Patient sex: F
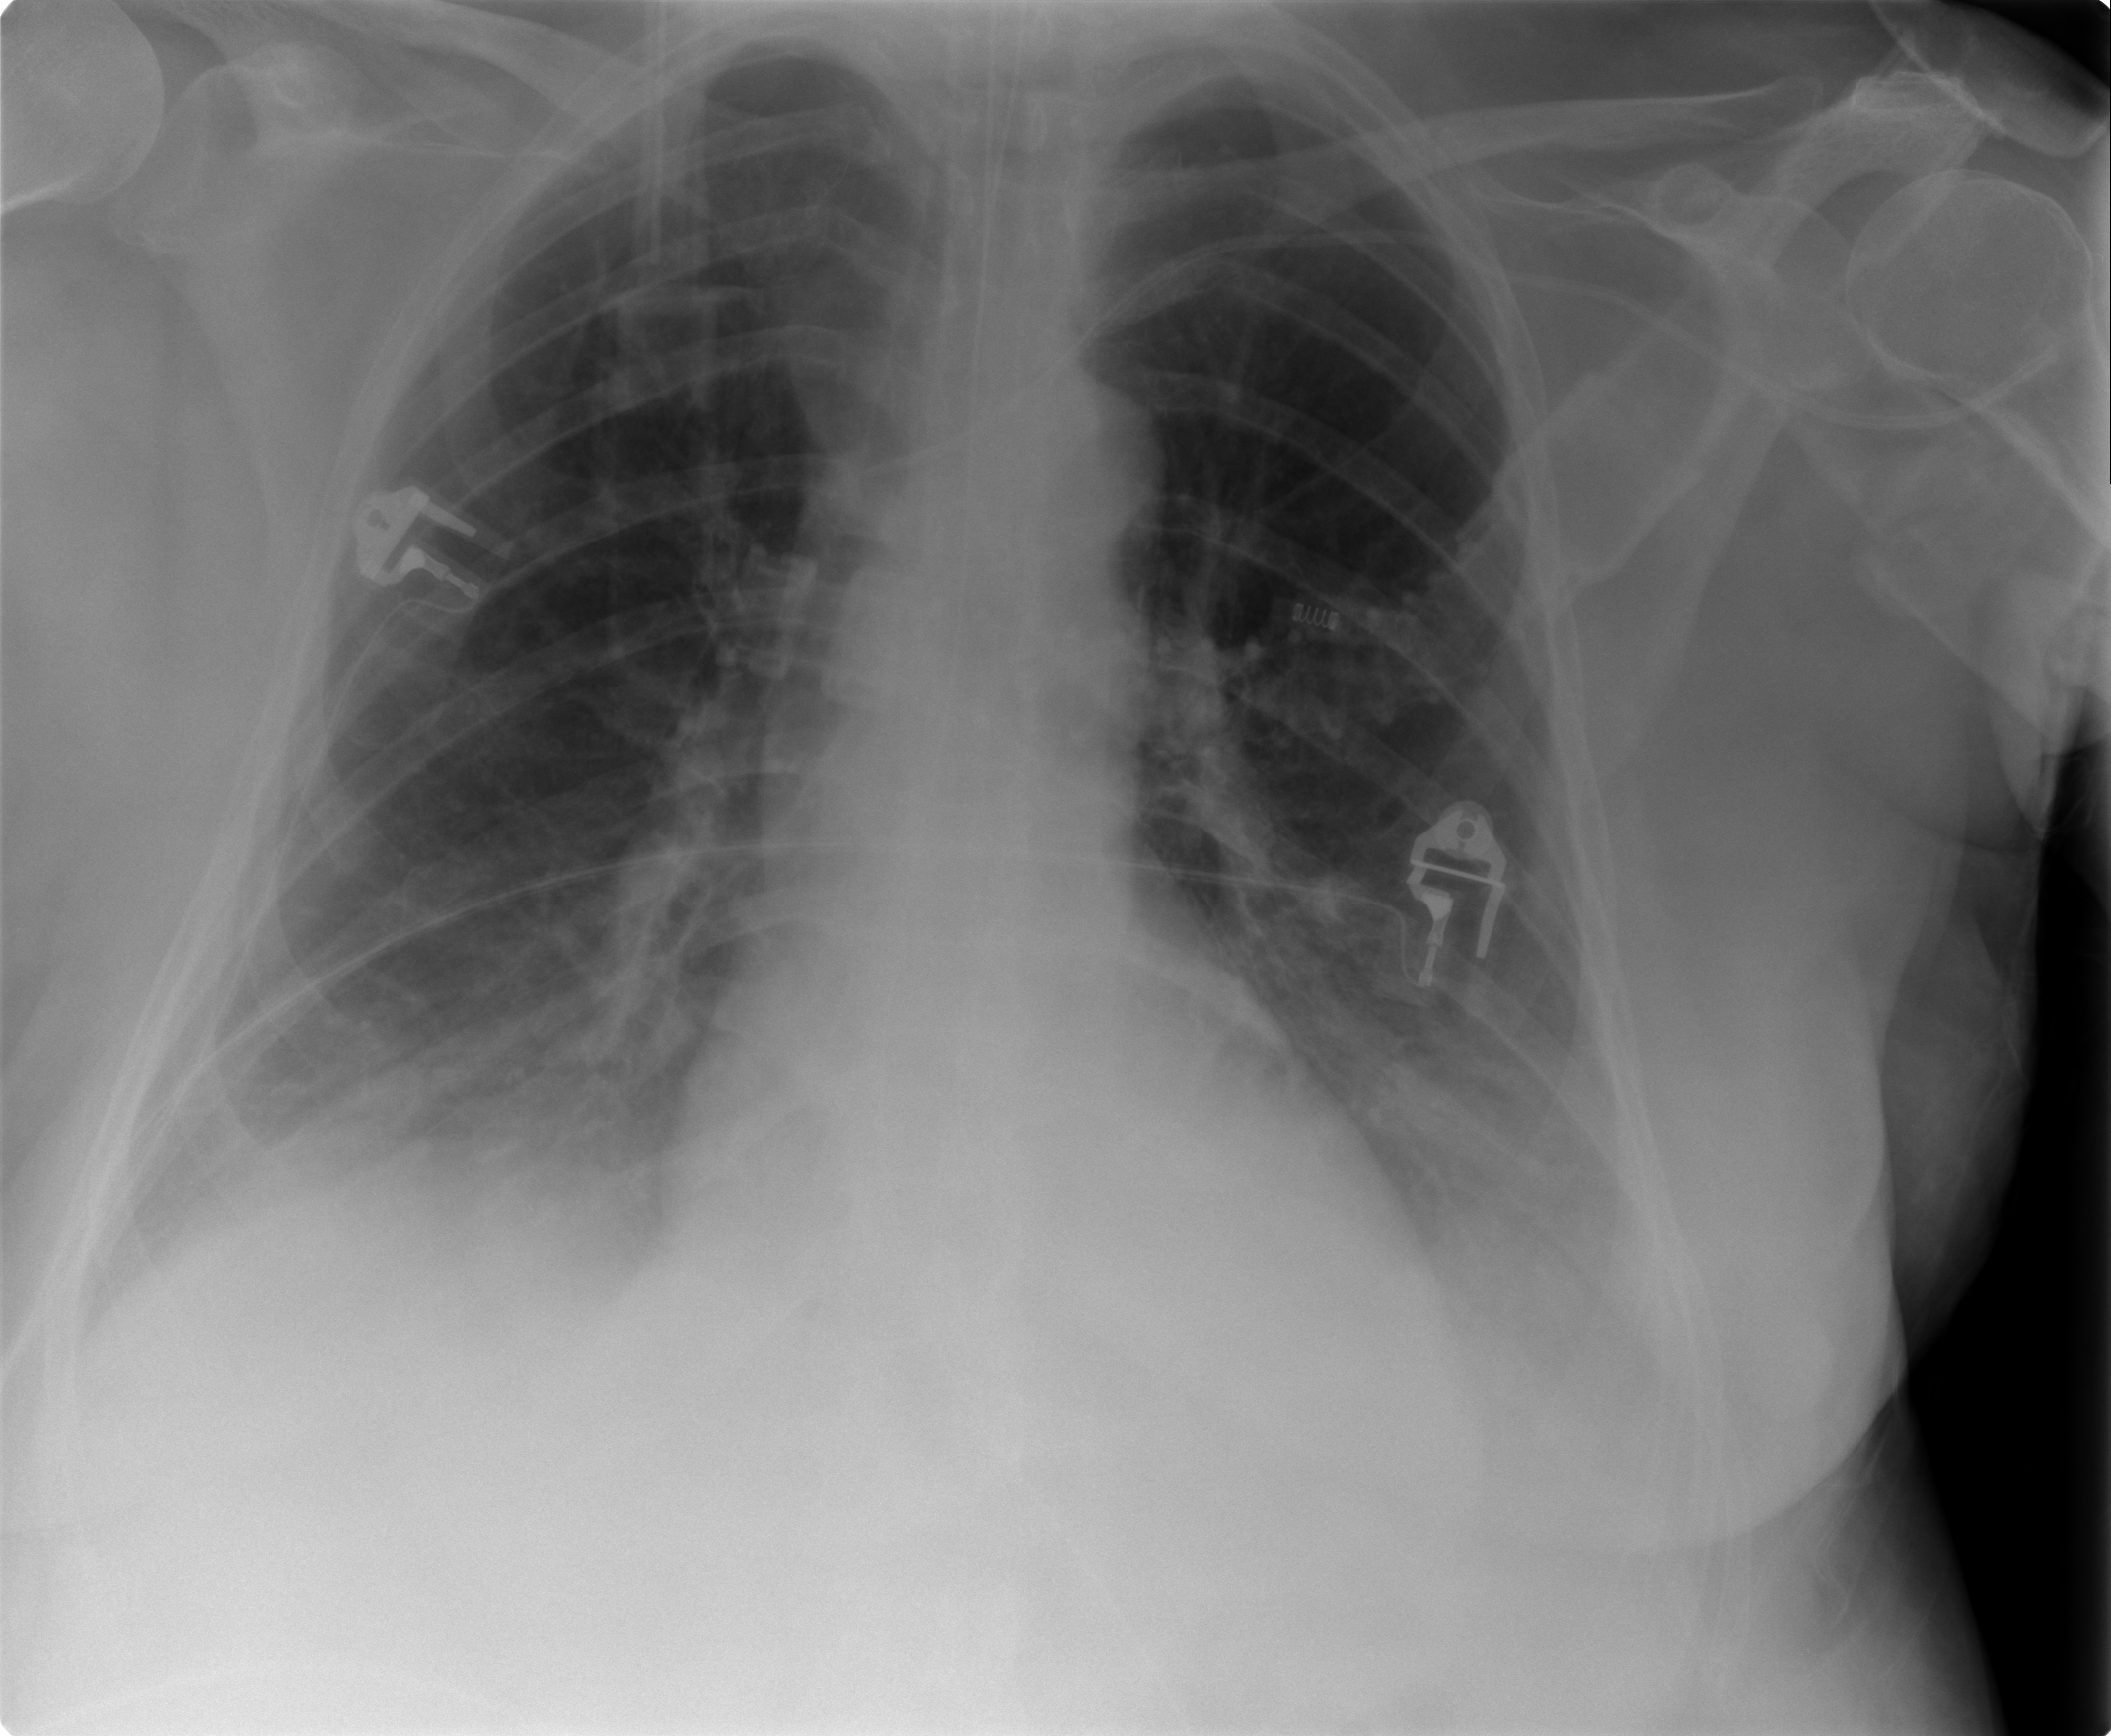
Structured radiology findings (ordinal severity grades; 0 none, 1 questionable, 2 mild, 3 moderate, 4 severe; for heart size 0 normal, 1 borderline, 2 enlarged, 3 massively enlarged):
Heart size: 0
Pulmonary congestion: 0
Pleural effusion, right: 2
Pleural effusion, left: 2
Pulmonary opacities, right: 2
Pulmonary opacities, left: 0
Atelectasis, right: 2
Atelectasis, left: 2